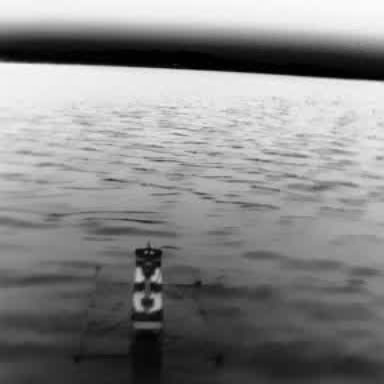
There is a container_ship in the infrared image.